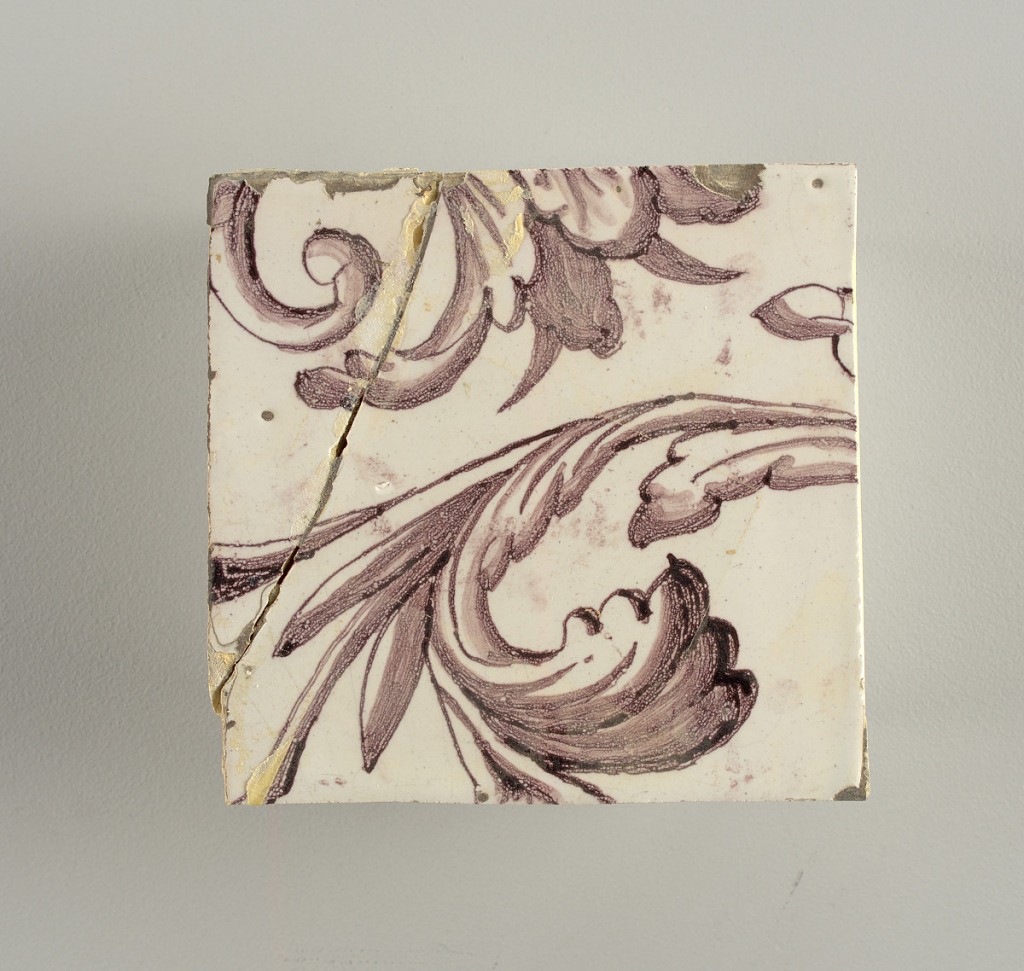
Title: Wall facing
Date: ca. 1725
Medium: Tin-glazed earthenware, underglaze
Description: Horizontal rectangle.  Thirty-seven tiles wide and twenty-one high with opening for door or window nineteen and one-half tiles high and twelve wide.  To left and right of opening, centered canopy above. Left, woman representing Hope, right, a sculputure urn.  Centered above opening, a mascaron.  Arabesque design of foliage.